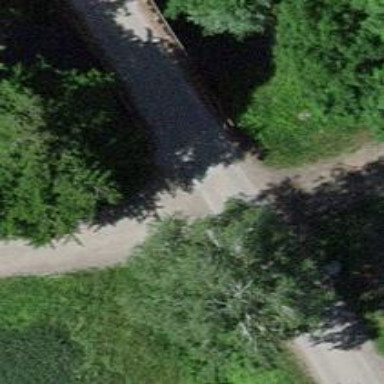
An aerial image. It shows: Track road going over bridge with grade1 tracktype.